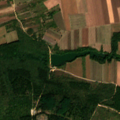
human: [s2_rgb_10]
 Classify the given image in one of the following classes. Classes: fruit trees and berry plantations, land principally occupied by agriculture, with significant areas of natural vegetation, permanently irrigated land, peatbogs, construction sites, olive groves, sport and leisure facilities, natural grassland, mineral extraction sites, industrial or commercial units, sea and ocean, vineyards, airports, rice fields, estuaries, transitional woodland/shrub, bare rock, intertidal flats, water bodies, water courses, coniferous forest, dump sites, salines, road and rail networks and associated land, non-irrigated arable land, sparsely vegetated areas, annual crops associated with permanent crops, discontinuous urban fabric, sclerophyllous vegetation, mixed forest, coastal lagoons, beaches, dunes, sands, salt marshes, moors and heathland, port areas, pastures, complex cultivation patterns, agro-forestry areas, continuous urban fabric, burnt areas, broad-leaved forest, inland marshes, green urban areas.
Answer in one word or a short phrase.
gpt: non-irrigated arable land, land principally occupied by agriculture, with significant areas of natural vegetation, broad-leaved forest, coniferous forest